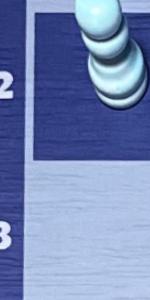
Label: Empty